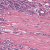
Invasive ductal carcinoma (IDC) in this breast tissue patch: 1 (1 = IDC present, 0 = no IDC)